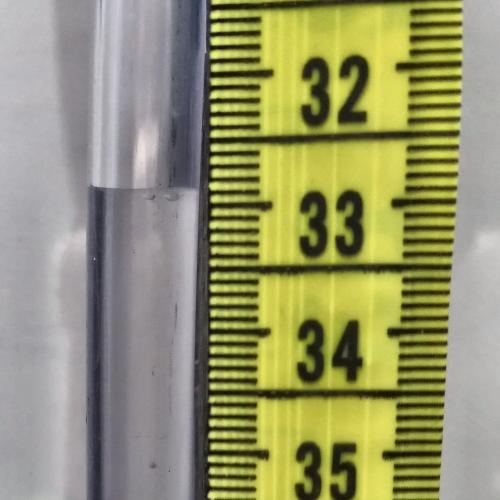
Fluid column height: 32.9 cm